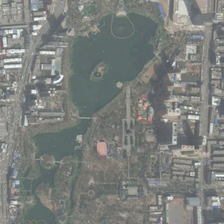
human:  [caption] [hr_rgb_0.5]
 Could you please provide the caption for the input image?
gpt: many buildings are around a park with a large pond .

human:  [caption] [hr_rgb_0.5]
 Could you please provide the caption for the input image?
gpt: many buildings are around a park with a large pond .

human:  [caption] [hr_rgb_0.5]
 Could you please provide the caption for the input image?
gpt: many buildings are around a park with a large pond .

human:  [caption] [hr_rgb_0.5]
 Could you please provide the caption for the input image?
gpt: many buildings are around a park with a large pond .

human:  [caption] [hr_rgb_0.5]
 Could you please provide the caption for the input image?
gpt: many buildings are around a park with a large pond .